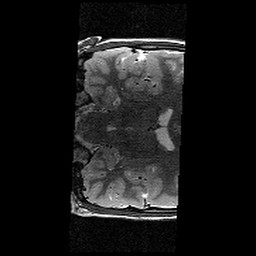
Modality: T2w
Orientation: coronal
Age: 12
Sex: female
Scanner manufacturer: siemens
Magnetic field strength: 3 T
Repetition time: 7.7 s
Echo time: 0.067 s